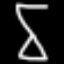
Label: hourglass